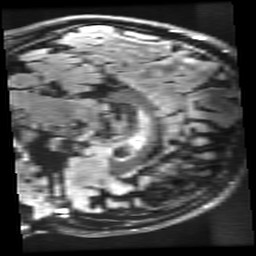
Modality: FLAIR
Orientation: sagittal
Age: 22
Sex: female
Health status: healthy
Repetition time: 12 s
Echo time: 0.09782 s